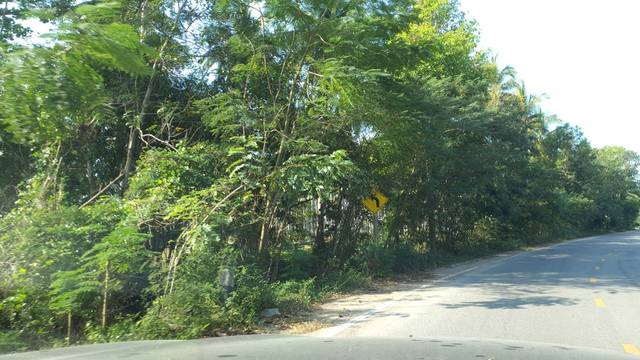
Region: Thailand
Coordinates: 11.358, 99.569